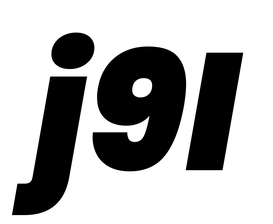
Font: Poppins-BlackItalic